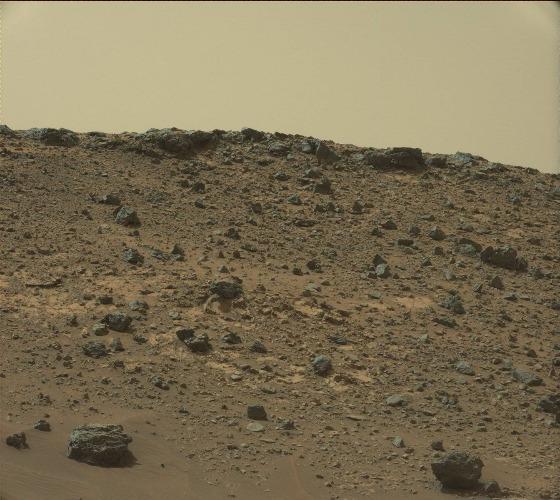
Terrain classes present: Bedrock, Gravel / Sand / Soil, Rock, Sky / Distant Mountains